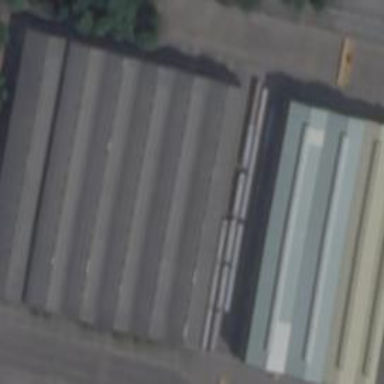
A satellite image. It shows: Industrial building.